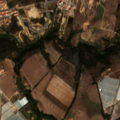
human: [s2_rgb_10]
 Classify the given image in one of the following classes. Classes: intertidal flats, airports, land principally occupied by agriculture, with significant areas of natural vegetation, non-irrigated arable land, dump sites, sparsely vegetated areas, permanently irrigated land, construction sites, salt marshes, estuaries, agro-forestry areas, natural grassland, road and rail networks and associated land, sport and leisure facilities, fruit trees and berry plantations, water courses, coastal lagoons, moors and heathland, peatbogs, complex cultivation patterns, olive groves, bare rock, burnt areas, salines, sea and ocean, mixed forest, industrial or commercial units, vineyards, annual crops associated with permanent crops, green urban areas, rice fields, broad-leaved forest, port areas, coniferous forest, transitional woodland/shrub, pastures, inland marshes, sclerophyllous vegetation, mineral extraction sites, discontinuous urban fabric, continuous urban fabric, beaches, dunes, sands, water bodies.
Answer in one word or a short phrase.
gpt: discontinuous urban fabric, non-irrigated arable land, permanently irrigated land, pastures, land principally occupied by agriculture, with significant areas of natural vegetation, sclerophyllous vegetation, transitional woodland/shrub